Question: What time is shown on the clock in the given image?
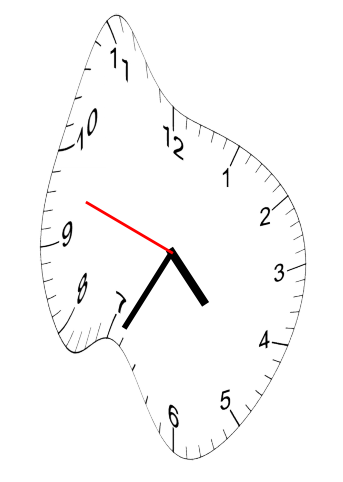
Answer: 04:34:48